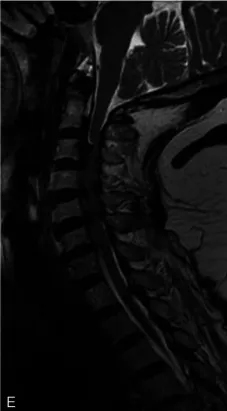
Axial MRI revealed L4/5 disk protrusion and spinal canal stenosis.
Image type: radiology (mri)